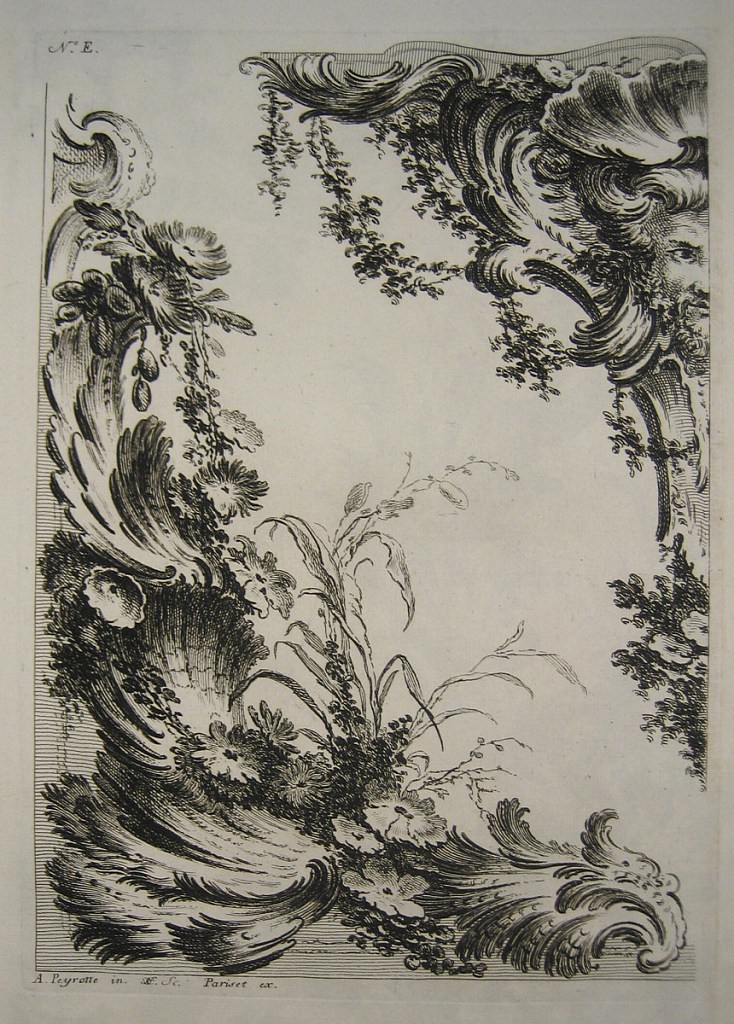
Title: Ornament Design
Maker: Alexis Peyrotte, French, 1699–1769
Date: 1740–49
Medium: Etching on laid paper
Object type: Print
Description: A design for rococo ornament featuring scrolling leaves, rinceaux, flowers, feathers, a shell, foliate branches, garlands, and a face. The plate is signed.